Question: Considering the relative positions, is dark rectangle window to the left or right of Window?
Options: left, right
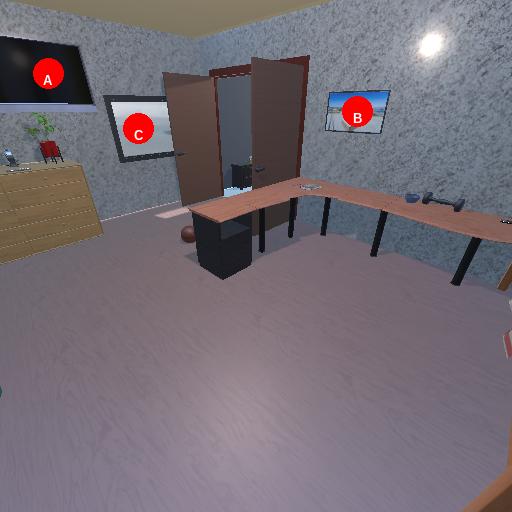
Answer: left